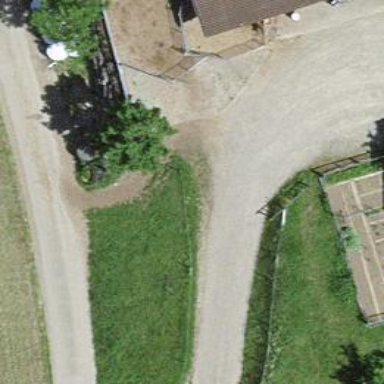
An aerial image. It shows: Farm shop.